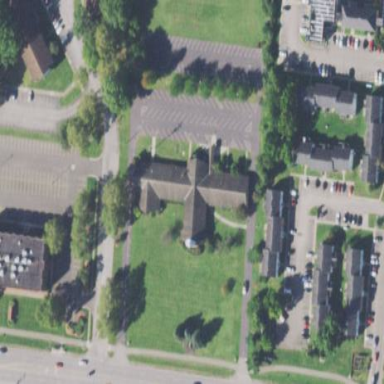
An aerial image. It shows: Building serving as place of worship.